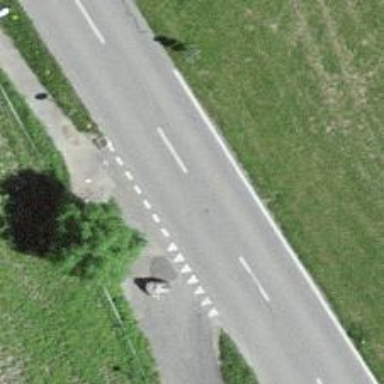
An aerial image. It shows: Tertiary road.